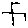
Label: line